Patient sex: M
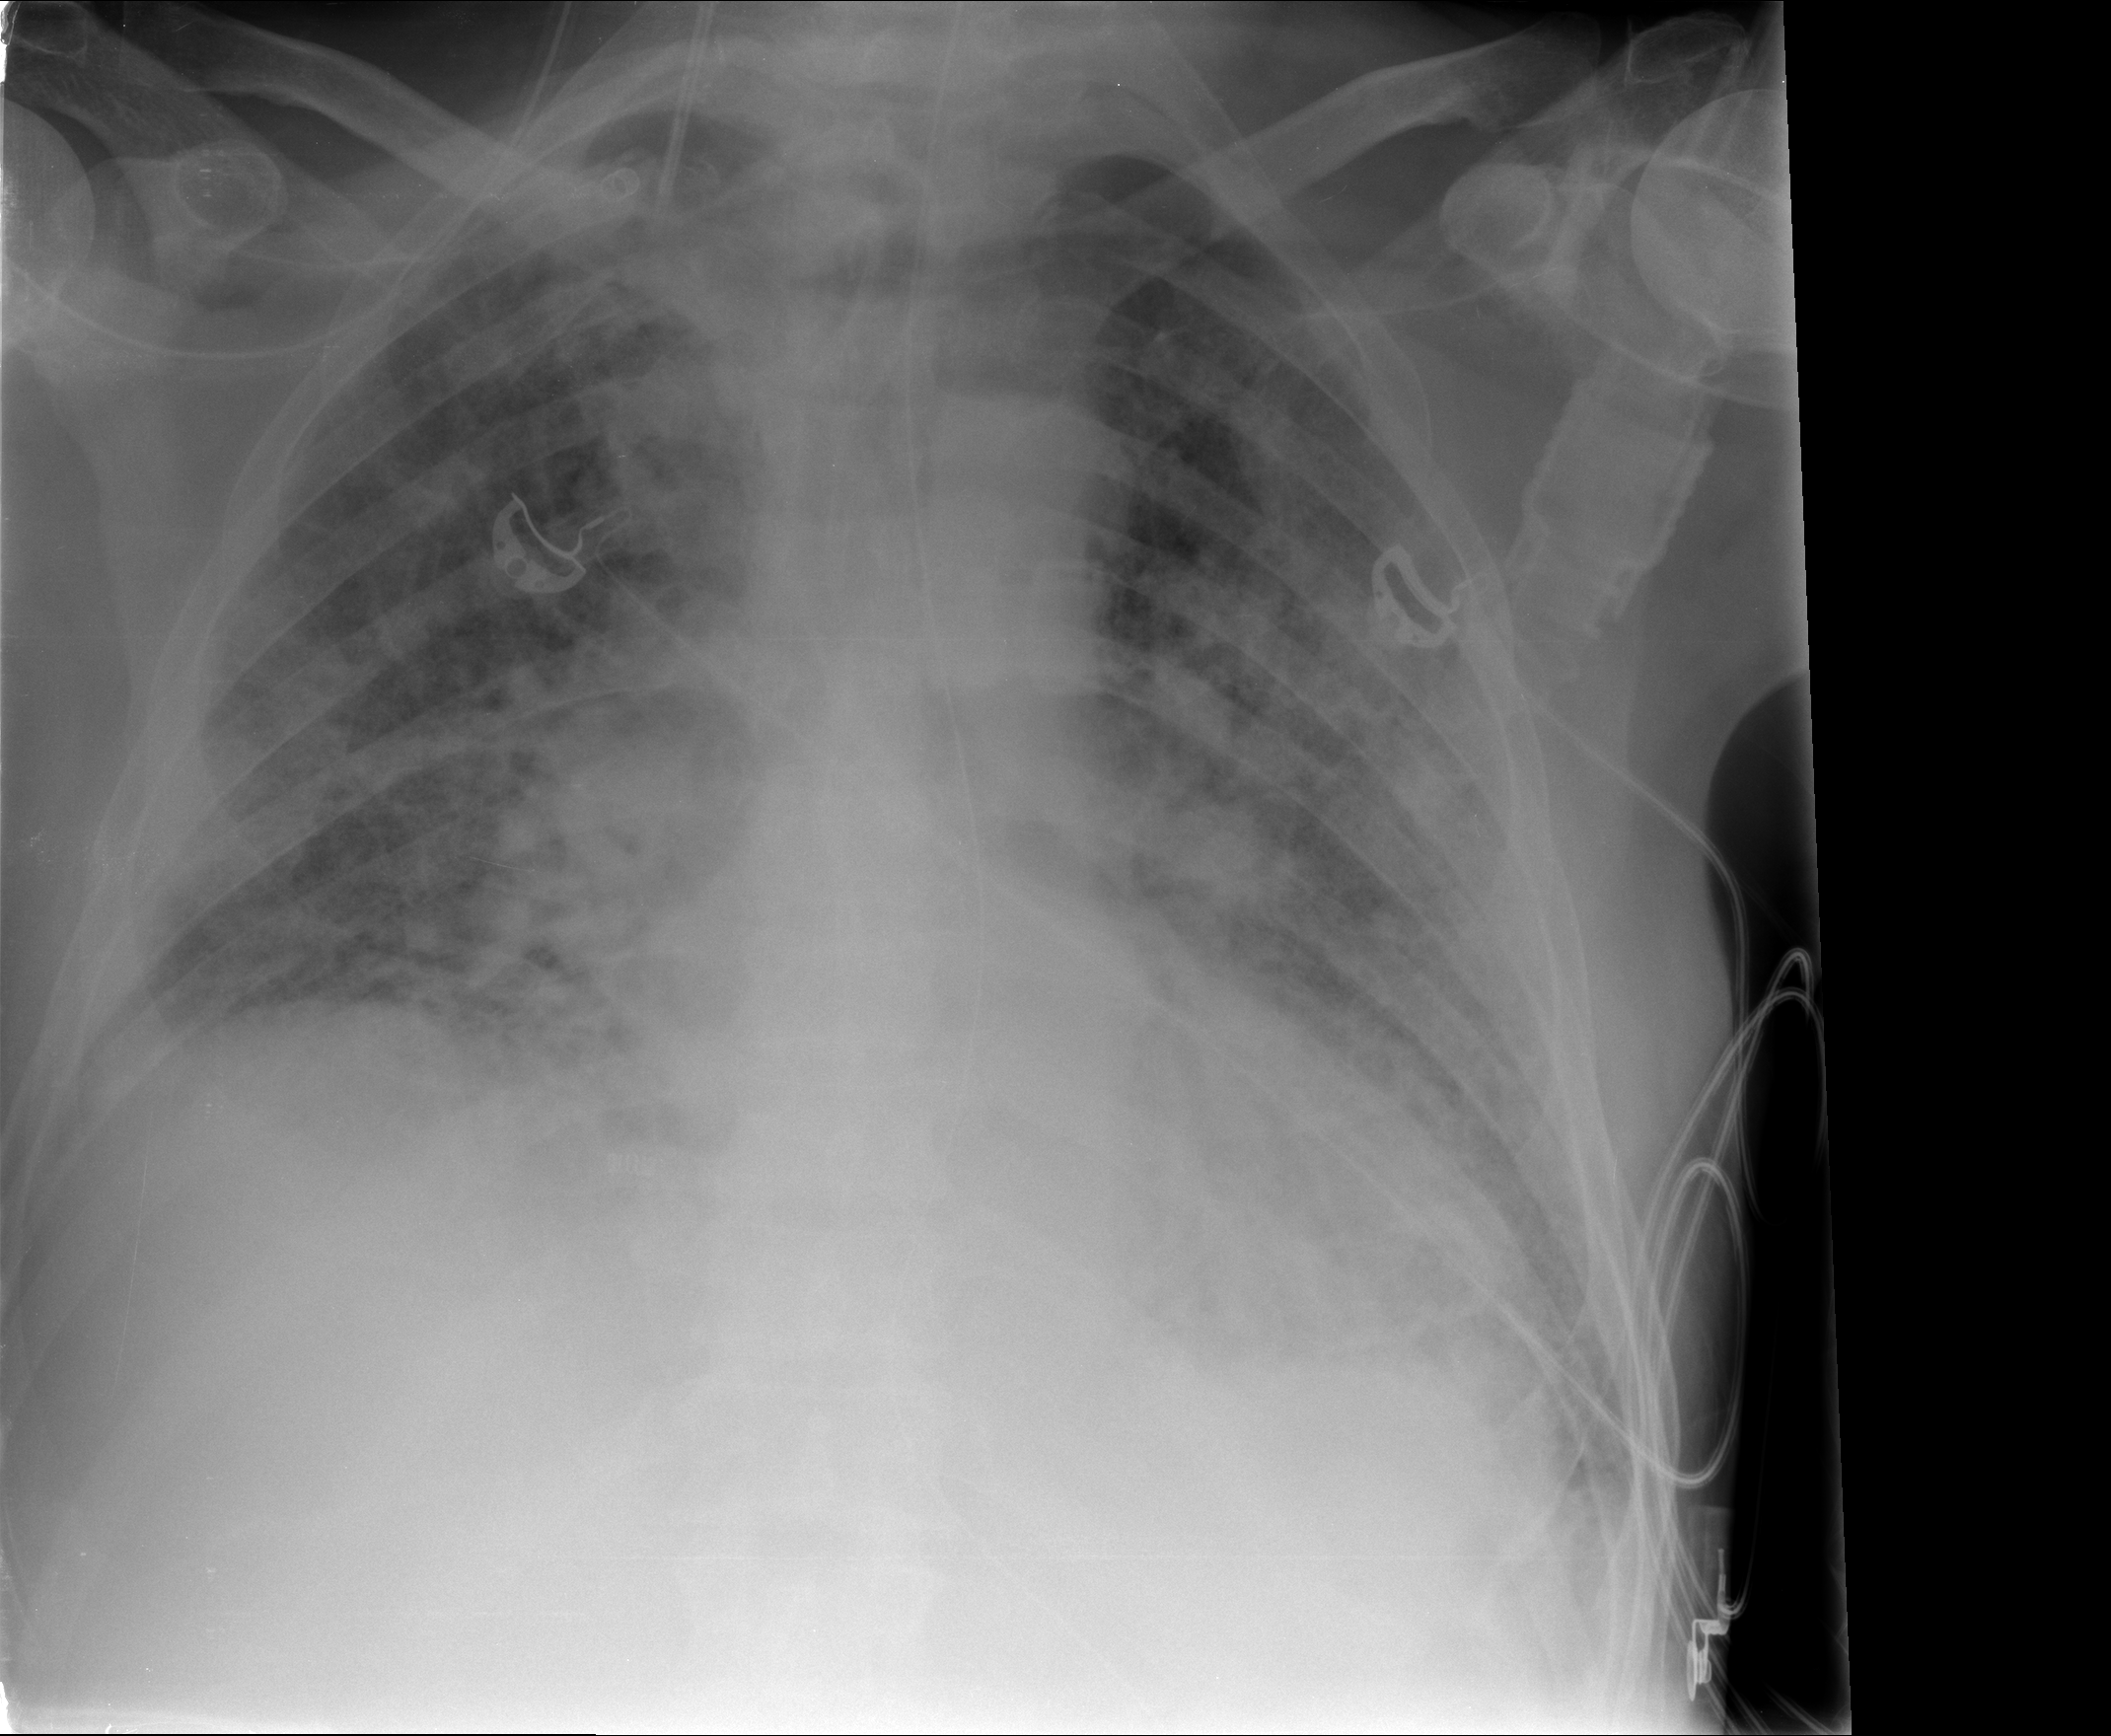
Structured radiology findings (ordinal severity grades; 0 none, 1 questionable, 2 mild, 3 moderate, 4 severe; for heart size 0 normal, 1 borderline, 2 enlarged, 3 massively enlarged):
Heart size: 0
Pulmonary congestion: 3
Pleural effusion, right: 1
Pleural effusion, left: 1
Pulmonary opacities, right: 4
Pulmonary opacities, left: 4
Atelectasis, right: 2
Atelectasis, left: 2